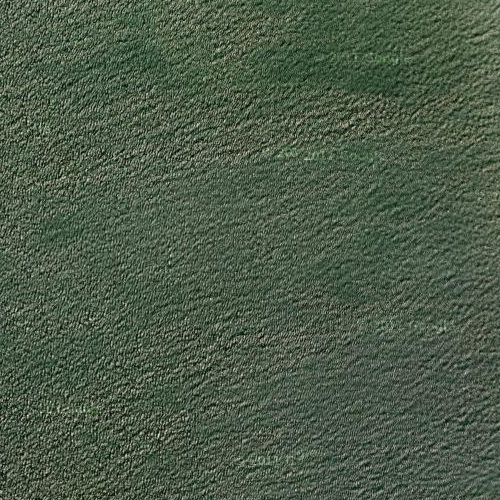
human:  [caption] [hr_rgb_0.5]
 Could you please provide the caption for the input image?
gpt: A part of ocean with dark waters .

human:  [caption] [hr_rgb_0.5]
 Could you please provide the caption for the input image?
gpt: A part of ocean with dark water .

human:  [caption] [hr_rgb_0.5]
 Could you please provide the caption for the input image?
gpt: This is a part of ocean with dark water .

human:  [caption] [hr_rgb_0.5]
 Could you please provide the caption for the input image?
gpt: There is a part of ocean with dark waters .

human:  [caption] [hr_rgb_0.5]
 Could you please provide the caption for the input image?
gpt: A part of ocean with dark water .